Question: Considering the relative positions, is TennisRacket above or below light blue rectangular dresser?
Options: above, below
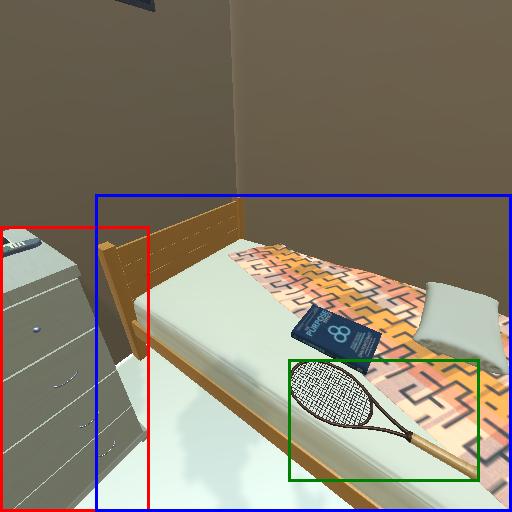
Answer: above